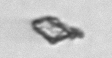
Label: detritus_transparent